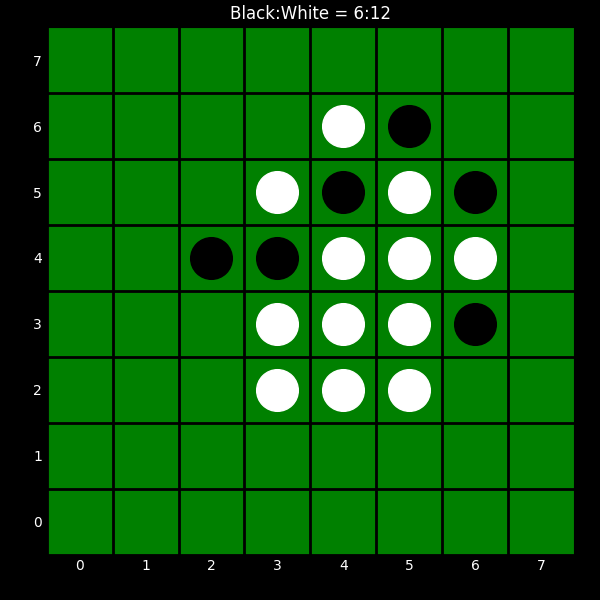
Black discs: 6
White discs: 12